Question: I want to have this <URL> in crystal reports:
How to do this?

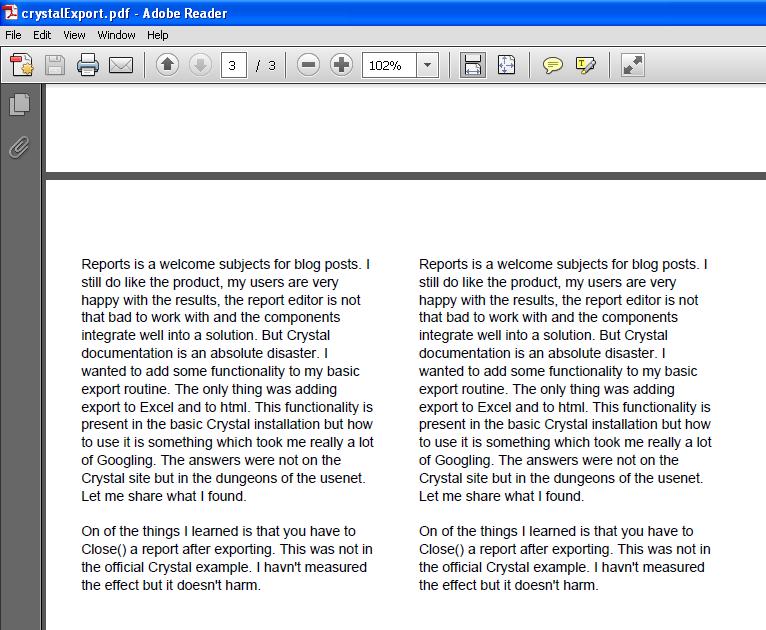
Answer: If the following data fetched from the database you can corretly obtined the output you want with out any repetition in column values :-).I think you put static data in the label field and set the muti column layout.right?